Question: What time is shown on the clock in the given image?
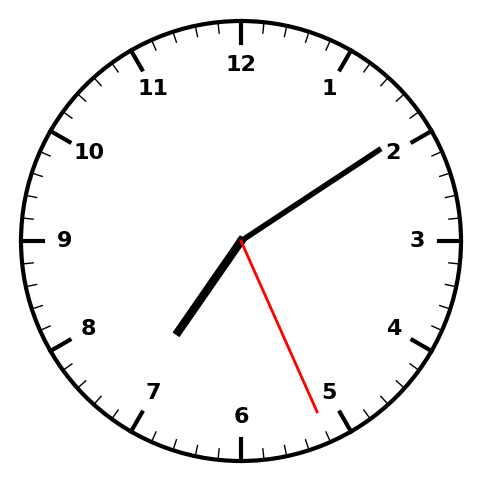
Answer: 07:09:26